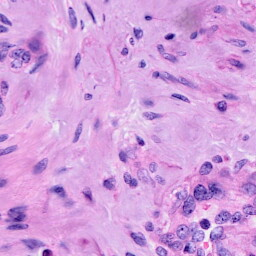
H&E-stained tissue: Cervix